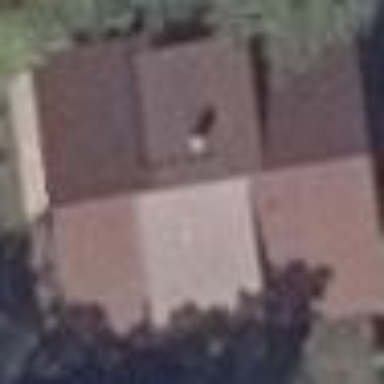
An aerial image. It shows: Simple and straightforward house.